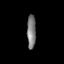
Tissue: prostate
Cell type: T cells
Senescence score: 0.2983
Nuclear area (px): 292
Mean DAPI intensity: 124.89